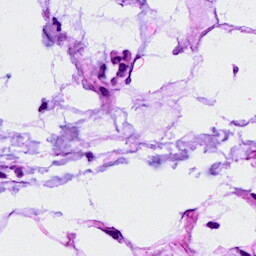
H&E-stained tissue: Breast